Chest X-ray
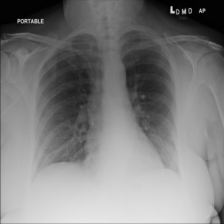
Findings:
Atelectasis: negative
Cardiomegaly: negative
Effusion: negative
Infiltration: negative
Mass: negative
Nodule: negative
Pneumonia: negative
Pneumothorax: negative
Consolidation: negative
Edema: negative
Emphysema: negative
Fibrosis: negative
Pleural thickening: negative
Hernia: negative